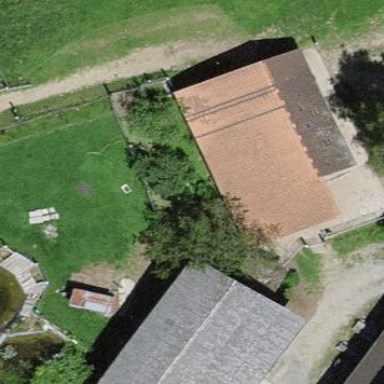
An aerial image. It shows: Farm auxiliary building.